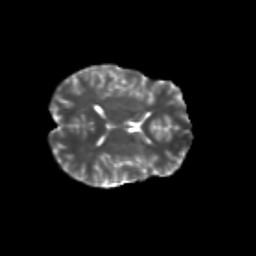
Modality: T2w
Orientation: axial
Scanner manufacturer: siemens
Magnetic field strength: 3 T
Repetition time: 9.2 s
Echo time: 0.084 s